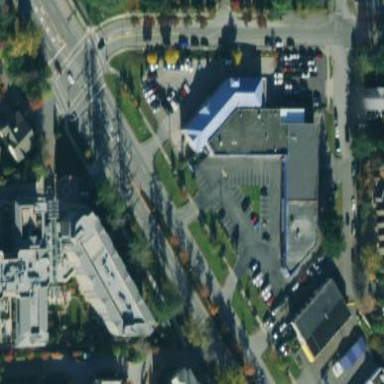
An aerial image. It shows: Commercial building.